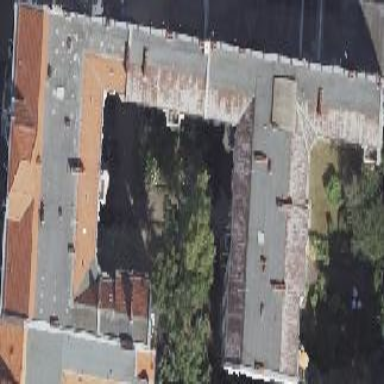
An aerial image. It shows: Saltbox shaped roof on apartment building.